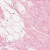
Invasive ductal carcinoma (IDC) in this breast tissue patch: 0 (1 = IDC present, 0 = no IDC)